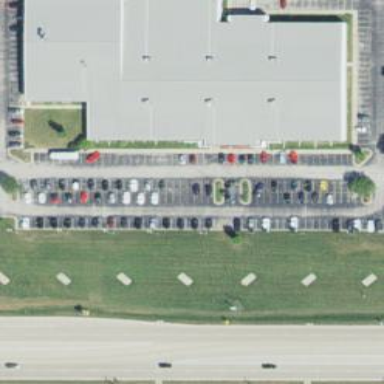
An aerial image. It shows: Commercial building used as car shop.